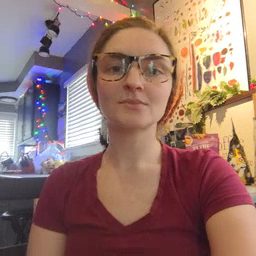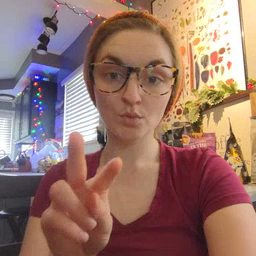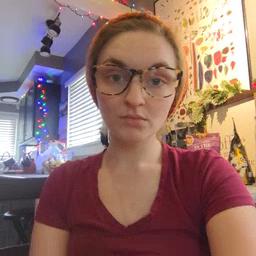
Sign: look